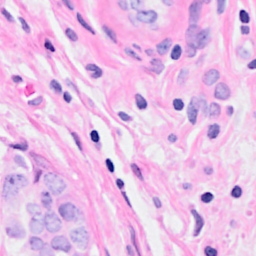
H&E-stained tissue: Breast